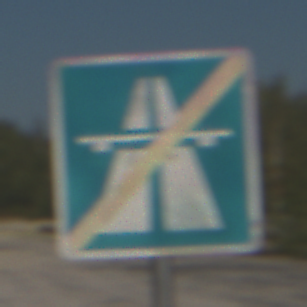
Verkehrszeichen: EndeAutbahn
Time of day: Midday
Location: Outdoor (Nature)
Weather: Clear
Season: Summer
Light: Natural